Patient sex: F
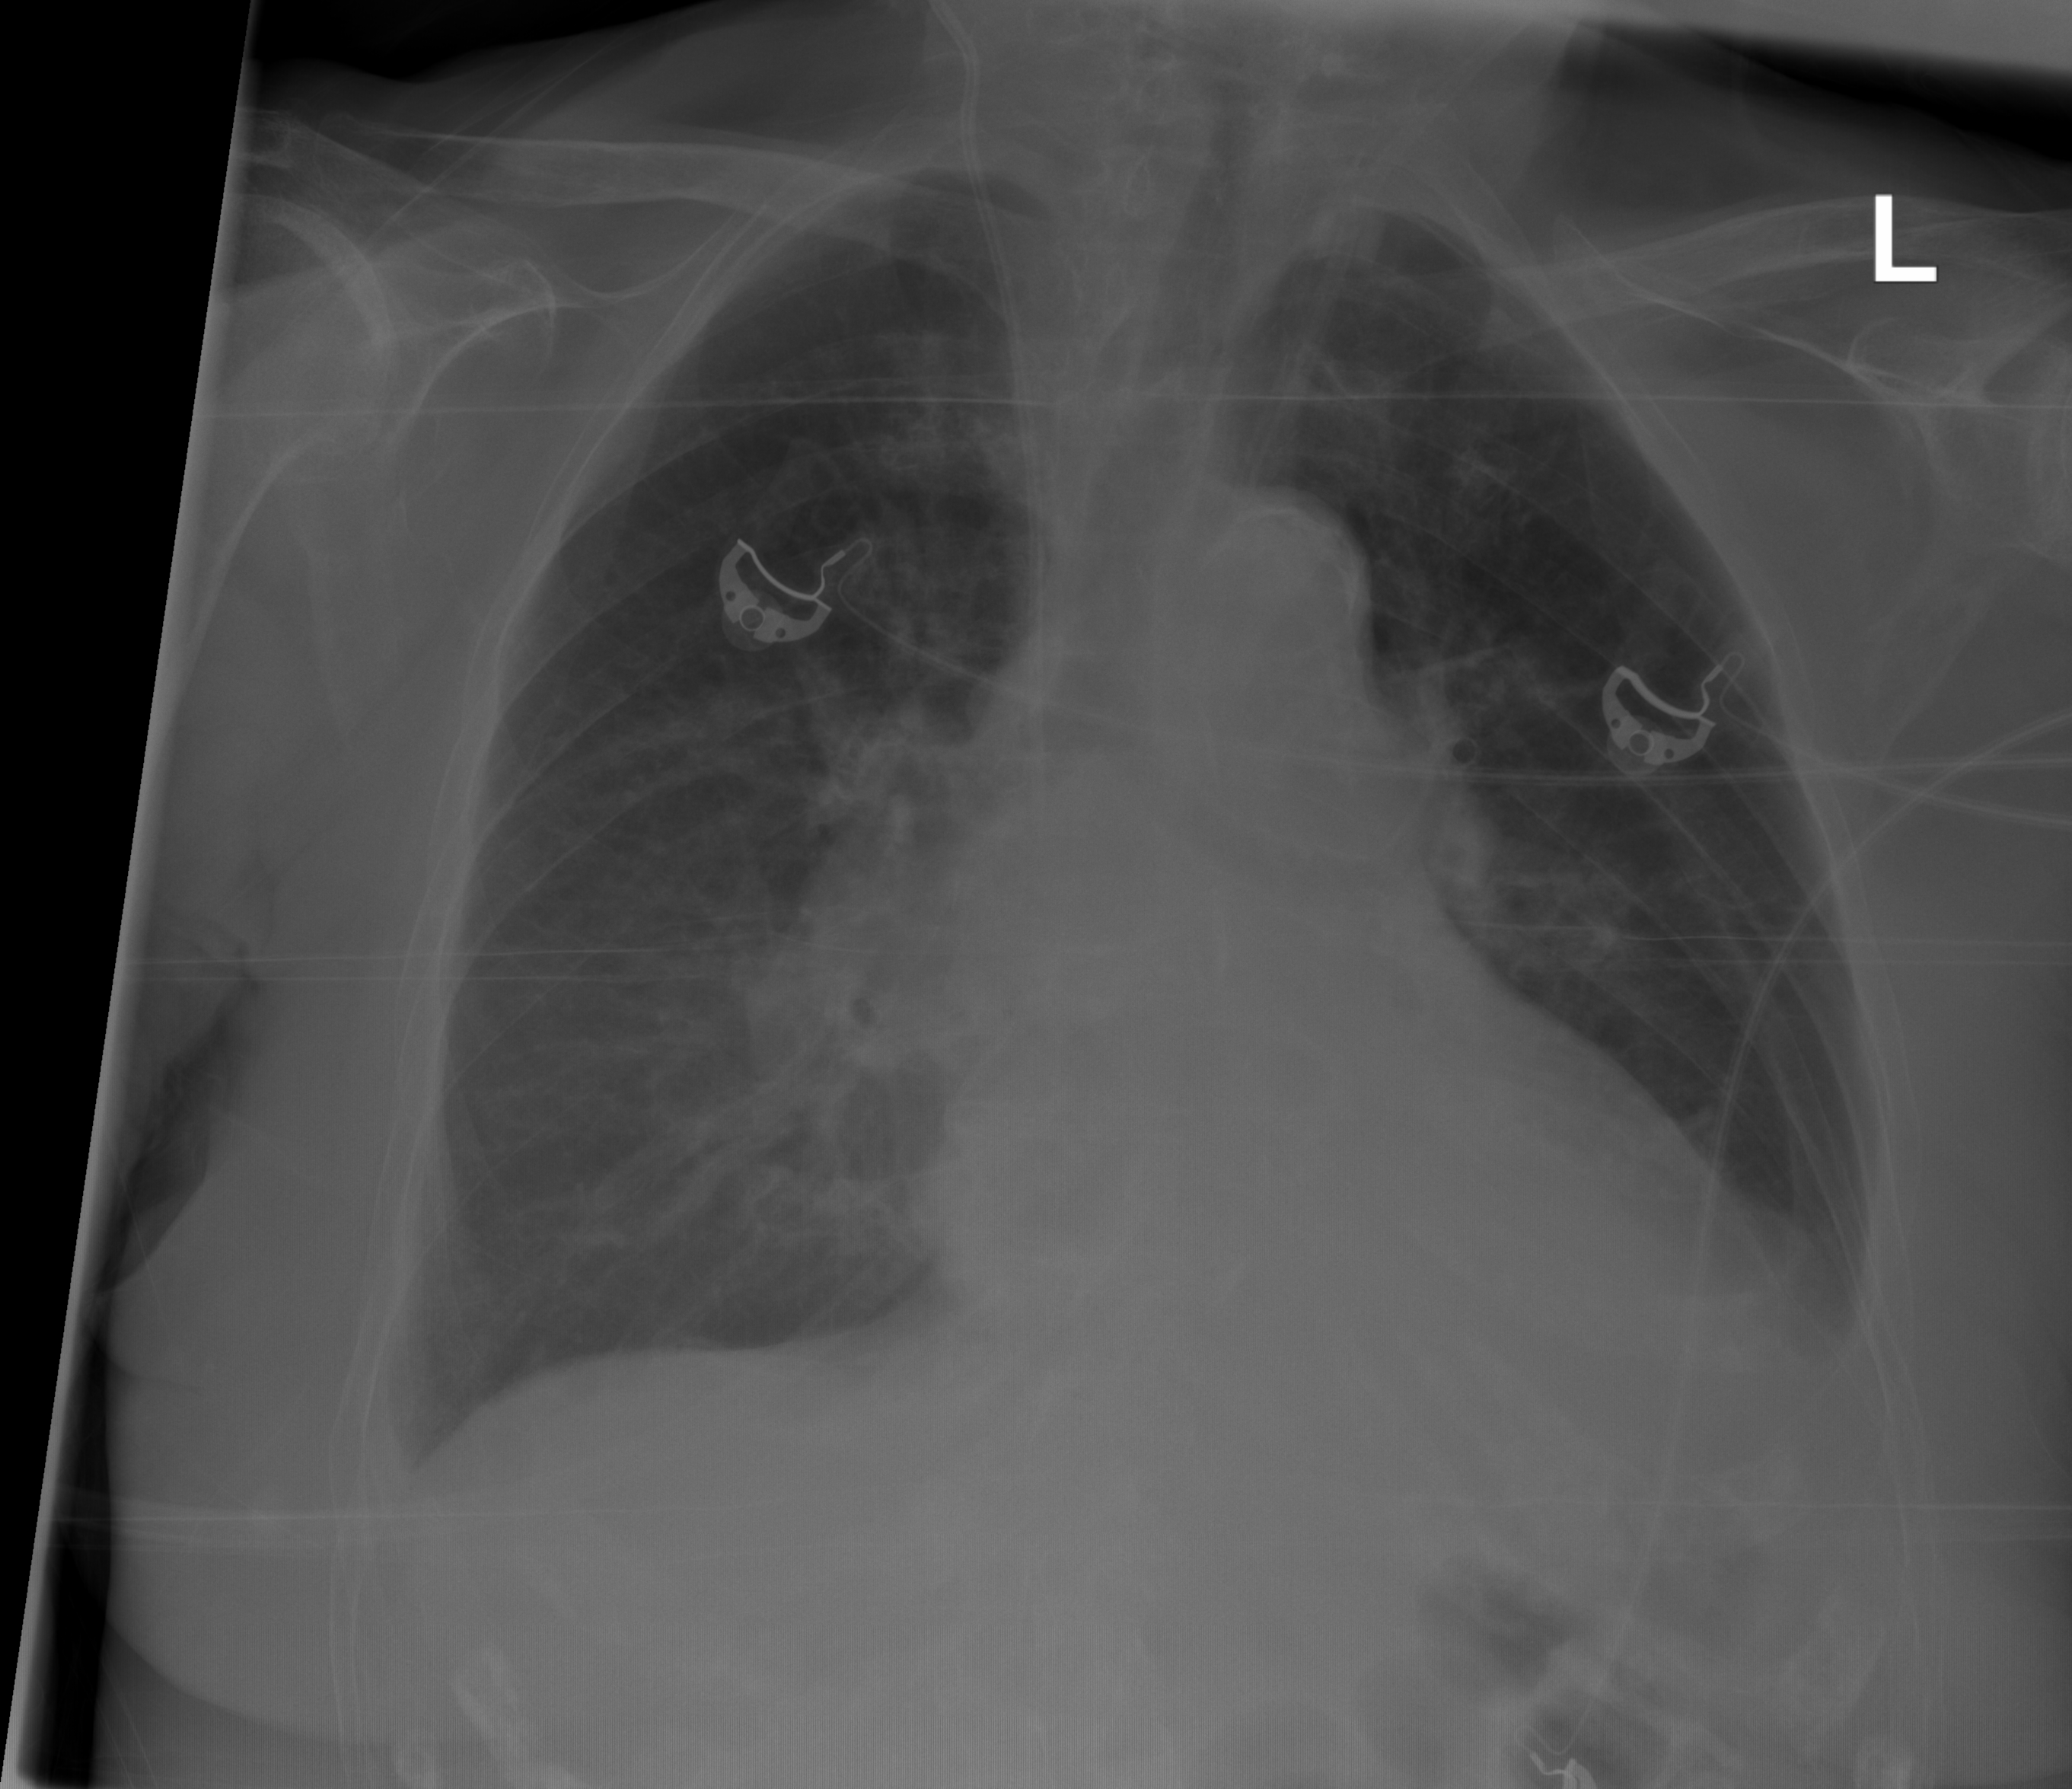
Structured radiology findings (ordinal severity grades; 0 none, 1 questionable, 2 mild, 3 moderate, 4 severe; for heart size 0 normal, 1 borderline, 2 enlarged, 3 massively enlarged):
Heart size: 0
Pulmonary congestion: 0
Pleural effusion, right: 1
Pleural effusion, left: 1
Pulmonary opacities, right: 1
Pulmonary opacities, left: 0
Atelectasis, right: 0
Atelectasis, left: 0